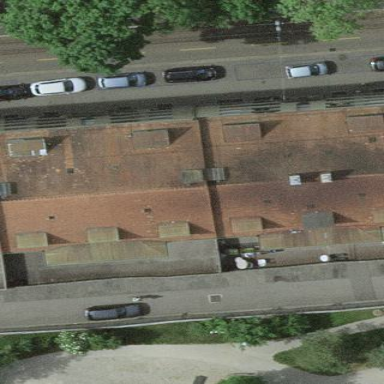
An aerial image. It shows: Building with gabled roof.